Question: I am working on a client site that is driven by EE.
They have a page of technical documents, each with titles of varying length, as well as brief descriptions, also of varying length. In between the two, their design calls for a spacer with leader dots:

For each line item, I have a container and floating DIVs for the title and description:
'''
<div class="cv-lit-lineitem">
<div class="cv-lit-title"><h3>Title</h3></div>
<div class="cv-lit-linespacer"></div>
<div class="cv-lit-info"><p>Info</p></div>
</div>
'''
The title and info float left and right respectively, and their width is defined by their contents:
'''
.cv-lit-lineitem {
height: 40px;
width: 940px;
}
.cv-lit-title {
height: 16px;
float: left;
}
.cv-lit-linespacer {
background-image: url("whitedots.png");
background-repeat: repeat-x;
height: 40px;
display: block;
}
.cv-lit-info {
height: 16px;
float: right;
}
'''
I can't seem to get the spacer div to fill the space inbetween. Setting it to 100% fills the entire container width, and everything else results in a width of 0.
Do I need to employ javascript, or am I missing something obvious?
Thanks for any help,
ty
PS: Here's a fiddle: <URL>
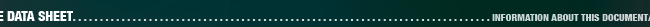
Answer: You can achieve it with 'display:table;' and 'display:table-cell;'
<URL>
HTML
'''
<div class="cv-lit-lineitem">
<div class="cv-lit-title"><h3>Title</h3></div>
<div class="cv-lit-linespacer"></div>
<div class="cv-lit-info"><p>Info</p></div>
</div>
'''
CSS
'''
.cv-lit-lineitem {
height: 40px;
width: 940px;
display:table;
}
.cv-lit-lineitem > div {
display:table-cell;
}
.cv-lit-title {
height: 16px;
}
.cv-lit-linespacer {
background-image: url("whitedots.png");
background-repeat: repeat-x;
width:100%;
height:40px;
}
.cv-lit-info {
height: 16px;
}
'''
Unfortunately, this won't work on IE8 and below.
---
Another simple workaround is to put the dots in the container's background, then cover it with title's and info's backgrounds. But this works only if you have a single-color page background.
<URL>